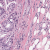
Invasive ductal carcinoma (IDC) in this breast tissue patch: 1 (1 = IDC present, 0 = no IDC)